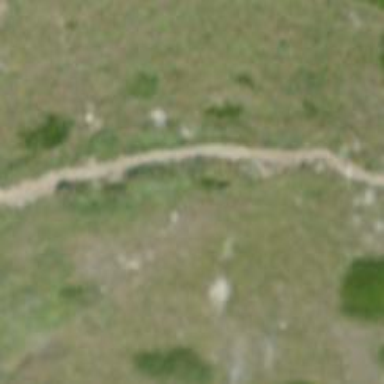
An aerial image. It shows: Path.